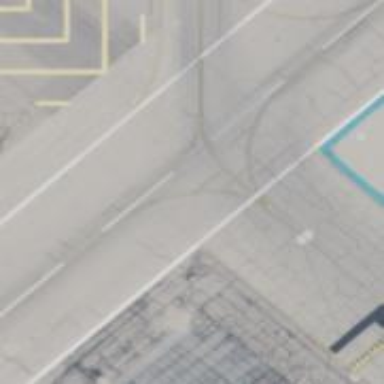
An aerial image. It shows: Image of taxiway at airport.